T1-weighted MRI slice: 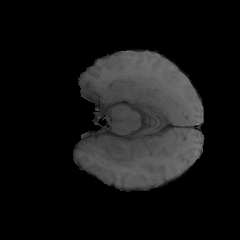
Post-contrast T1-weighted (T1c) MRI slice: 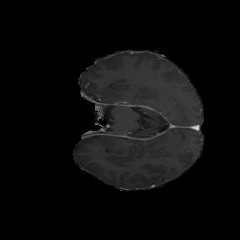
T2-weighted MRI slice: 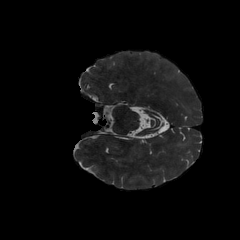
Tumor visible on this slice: no